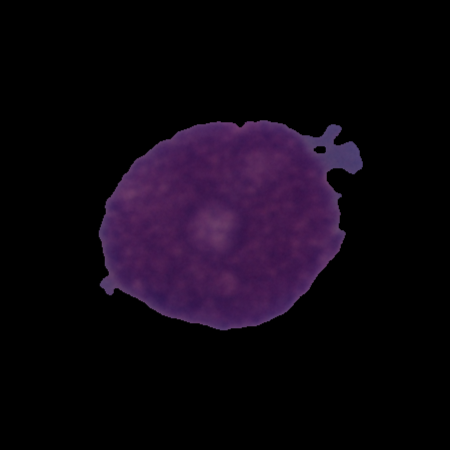
Label: cancer